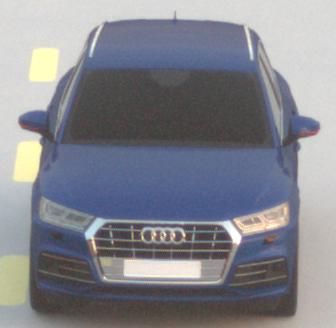
Make: Audi
Model: Q5 45 TFSI
Detailed model: Q5 (FY)
Model produced from: 2019/01
Model produced until: 2019/05
Doors: 5
Color: blue
Road condition: dry road
Daytime: dawn
Contrast: low contrast